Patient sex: M
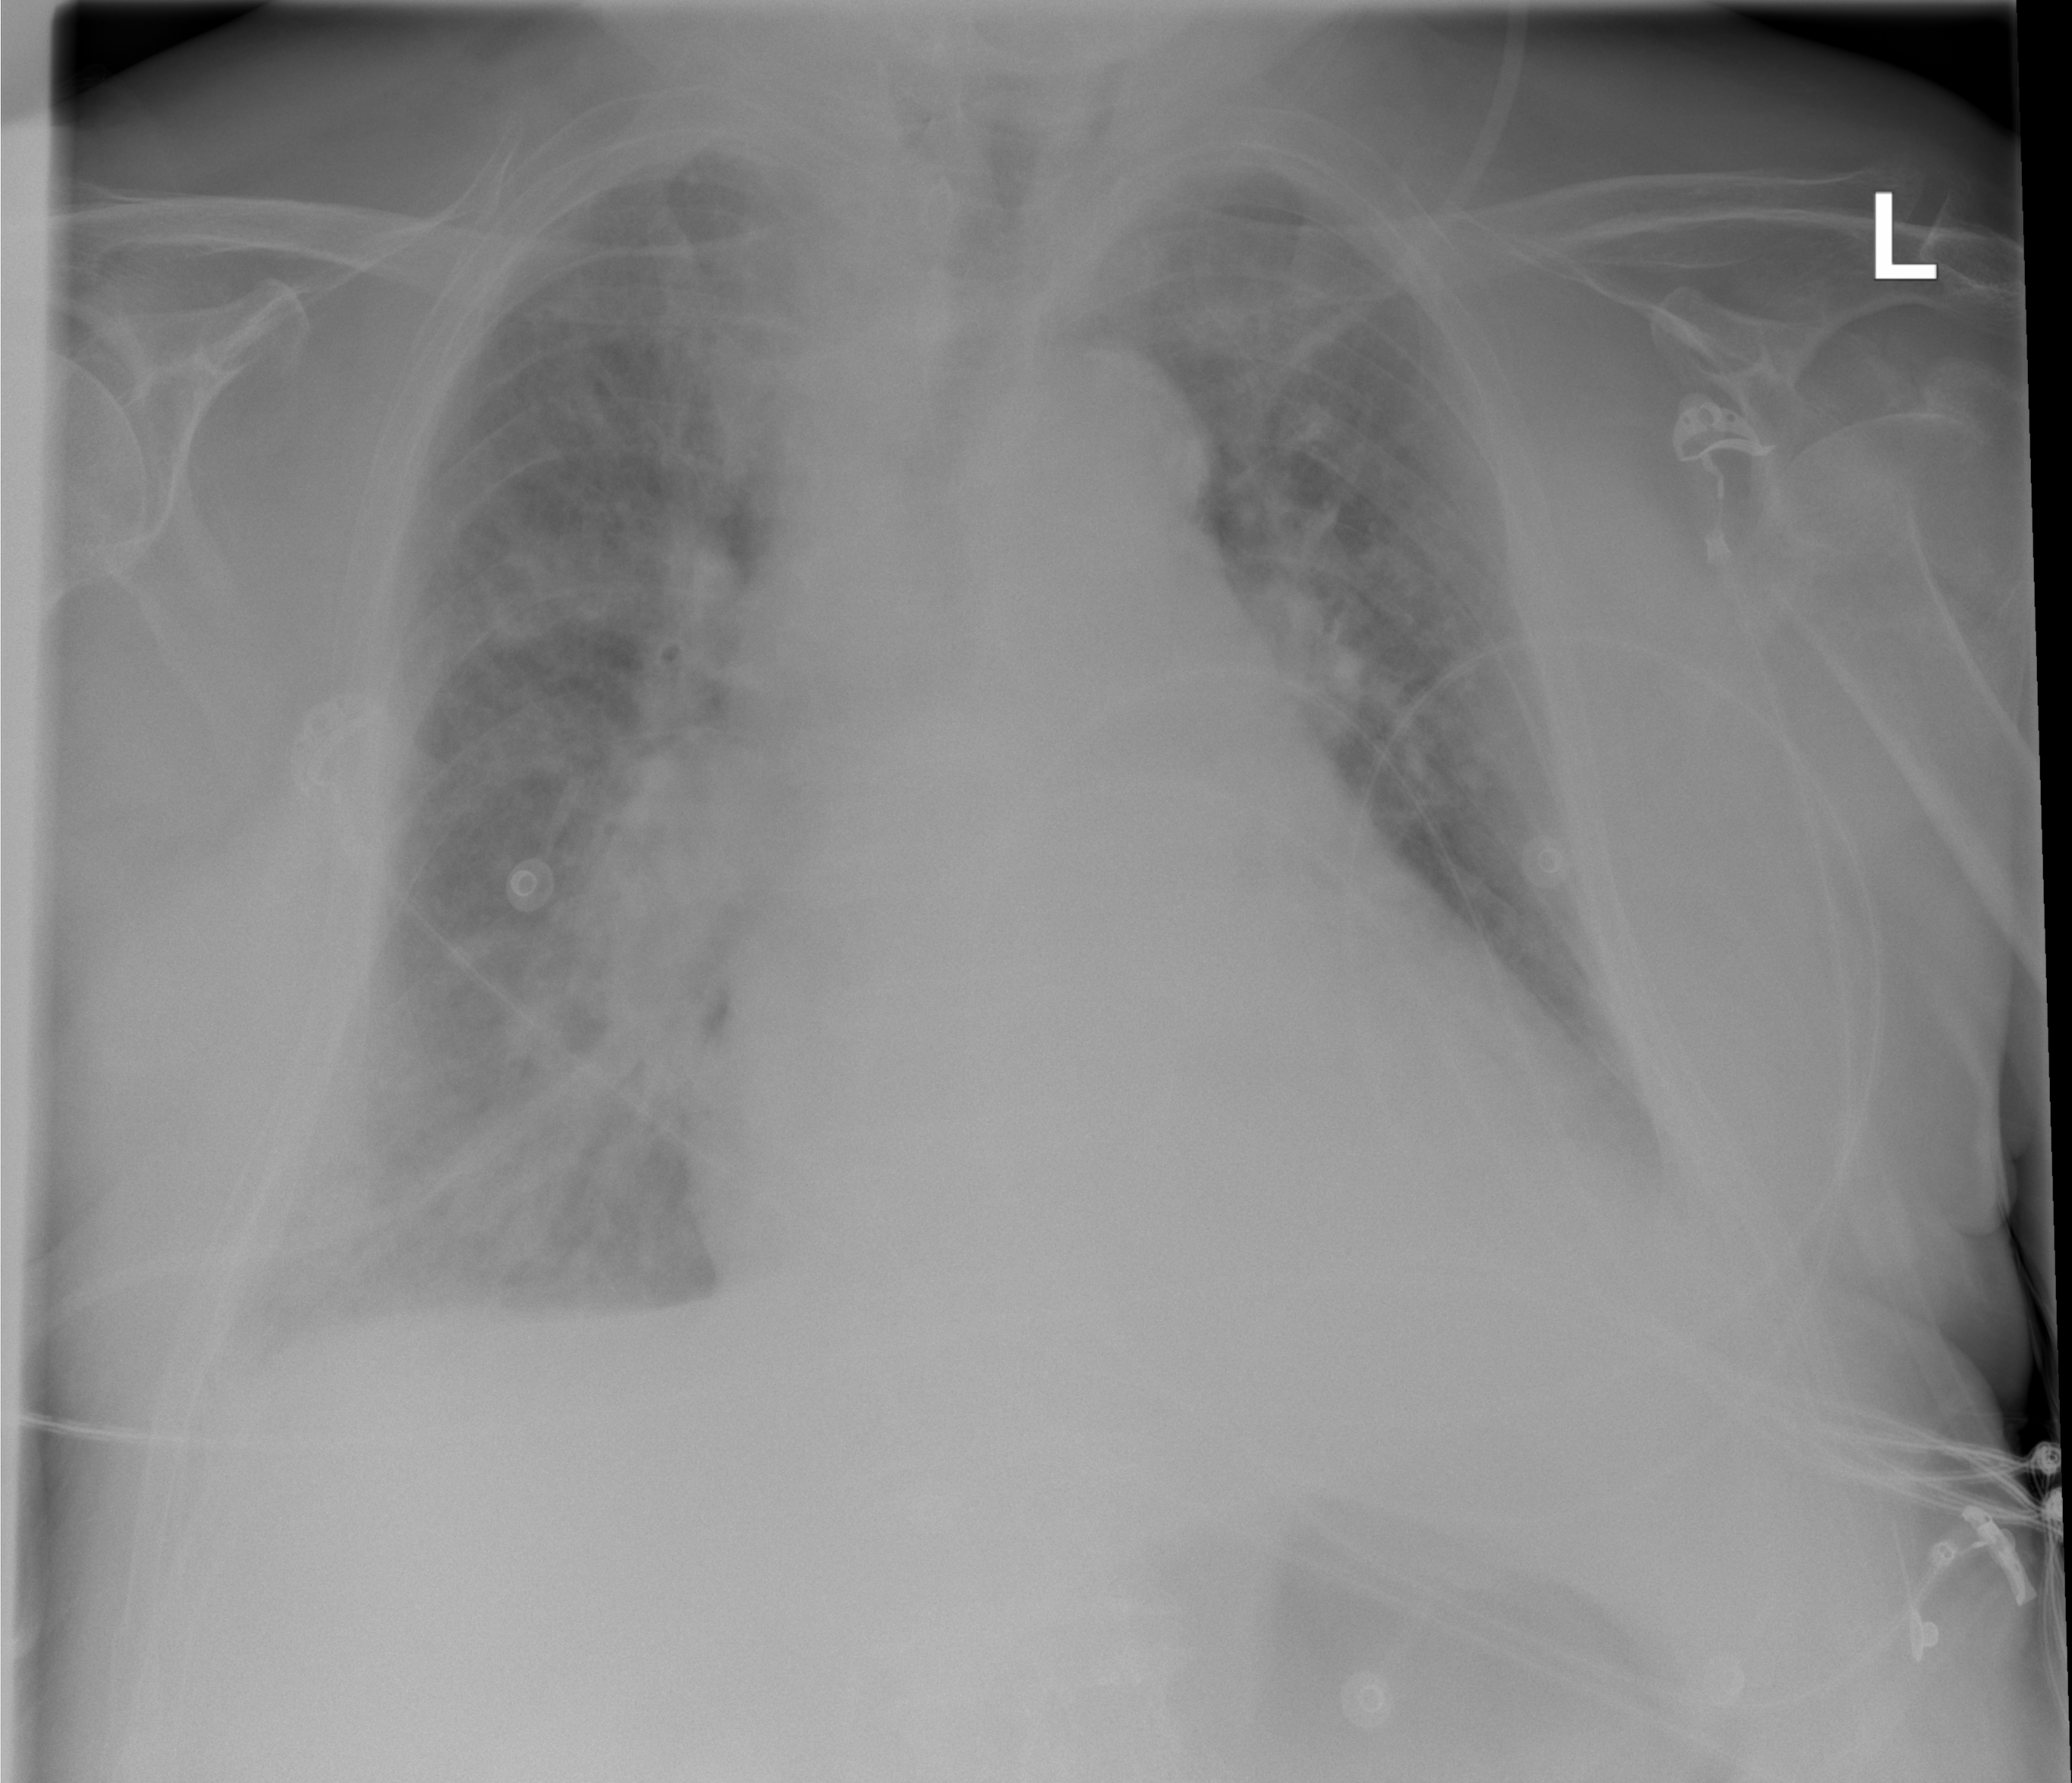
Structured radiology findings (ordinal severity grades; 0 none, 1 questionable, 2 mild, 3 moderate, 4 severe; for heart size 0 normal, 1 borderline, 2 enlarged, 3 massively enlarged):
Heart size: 2
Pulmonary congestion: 3
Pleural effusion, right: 2
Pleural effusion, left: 2
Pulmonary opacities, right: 2
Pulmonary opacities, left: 2
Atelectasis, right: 2
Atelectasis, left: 2